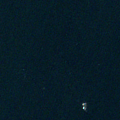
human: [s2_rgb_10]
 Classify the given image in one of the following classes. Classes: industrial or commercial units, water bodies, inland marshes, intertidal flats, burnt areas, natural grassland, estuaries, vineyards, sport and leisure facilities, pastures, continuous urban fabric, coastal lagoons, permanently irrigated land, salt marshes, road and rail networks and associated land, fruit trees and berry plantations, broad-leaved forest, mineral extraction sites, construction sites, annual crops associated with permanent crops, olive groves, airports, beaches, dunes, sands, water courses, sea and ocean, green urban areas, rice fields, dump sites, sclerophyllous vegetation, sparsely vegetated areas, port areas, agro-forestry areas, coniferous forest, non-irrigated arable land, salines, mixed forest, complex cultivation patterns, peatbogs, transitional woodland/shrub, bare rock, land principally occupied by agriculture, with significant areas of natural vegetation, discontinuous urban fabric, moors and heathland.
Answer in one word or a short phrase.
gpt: sea and ocean